Interaction volume radius: 5 \u00c5
Interaction volume height: 20 \u00c5
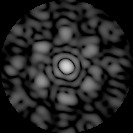
Disorder parameter: 0.6383